Question: I am building predicates using LinqKit's to dynamically setup filters and .
I have read this (<URL> :

Here is my code :
'''
// The main predicate.
var mainPredicate = PredicateBuilder.True<Document>();
// ... some other conditions to the main predicate here ...
// The inner predicate (combined conditions using OR).
var innerPredicate = PredicateBuilder.False<Document>();
foreach (var period in periods)
{
var p = period;
innerPredicate =
innerPredicate.Or(
d =>
(d.Date >= p.DateFrom && d.Date <= p.DateTo));
}
mainPredicate = mainPredicate.And(innerPredicate);
documents = this.ObjectSet.AsExpandable().Where(mainPredicate).ToList();
'''
I am combining my two predicates just like it is explained in the documentation. However, I get this exception :
> The parameter 'f' was not bound in the specified LINQ to Entities
query expression
I first thought that the inner predicate has to be expanded before combining it with the main predicate, so I changed my combining code to add a call to to the inner predicate's 'Expand' method like this :
'''
mainPredicate = mainPredicate.And(innerPredicate.Expand());
'''
The only difference in my code versus the documentation is that I dynamically build my nested predicate 'foreach'. I just don't know how it can negatively affect the resulting expression.
- What is wrong with my code ?- How can I actually debug this ?- Where the parameter comes from ? How is it generated ? Why is it problematic in my case ?- Is there some kind of expression tree visualizer of some kind that could help me actually see what is wrong with the resulting expression ? Because the expression's body is hard to read.
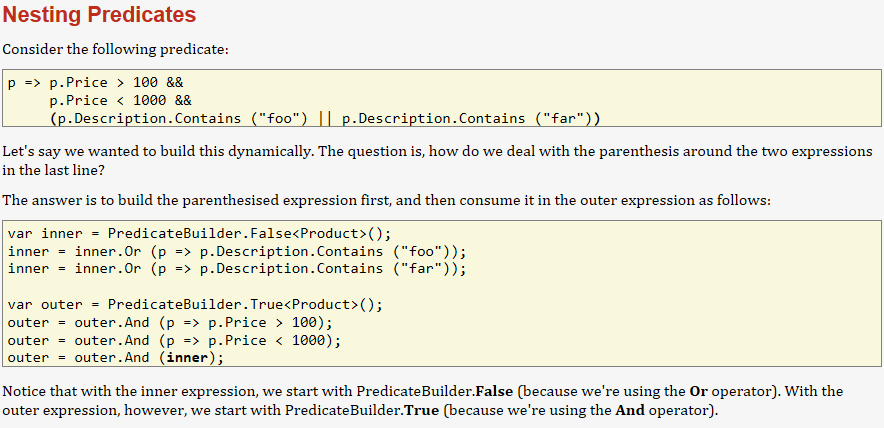
Answer: Finally, I have found a way to avoid combining multiple predicates to the main expression tree.
Given that each predicate represents a different filter and I want the final, combined filter to be a series of conditions, we can say that each of the predicates has to return for the final predicate to return true.
For that to work, the predicates has to be combined with 'AND'. So, the resulting SQL query must look like this :
'predicate1 AND predicate2 AND predicate3' ...
A better way to combine these predicates with 'AND' is to chain 'Where' query operators to the final query, like this :
'''
var documents = this.ObjectSet.AsExpandable()
.Where(mainPredicate)
.Where(otherPredicate)
.Where(yetAnotherPredicate)
.ToList();
'''
The resulting SQL query will combine each of these predicates with 'AND'. That is just what I wanted to do.
It is easier than hacking out an expression tree by myself.